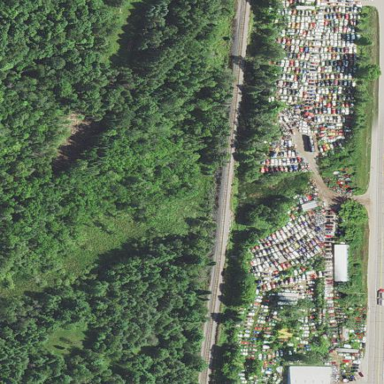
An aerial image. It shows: Industrial area designated for auto wrecking.